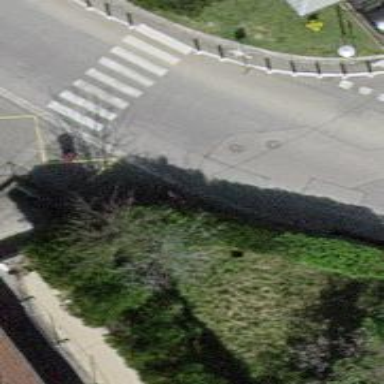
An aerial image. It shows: Red bollard for protection.